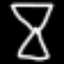
Label: hourglass